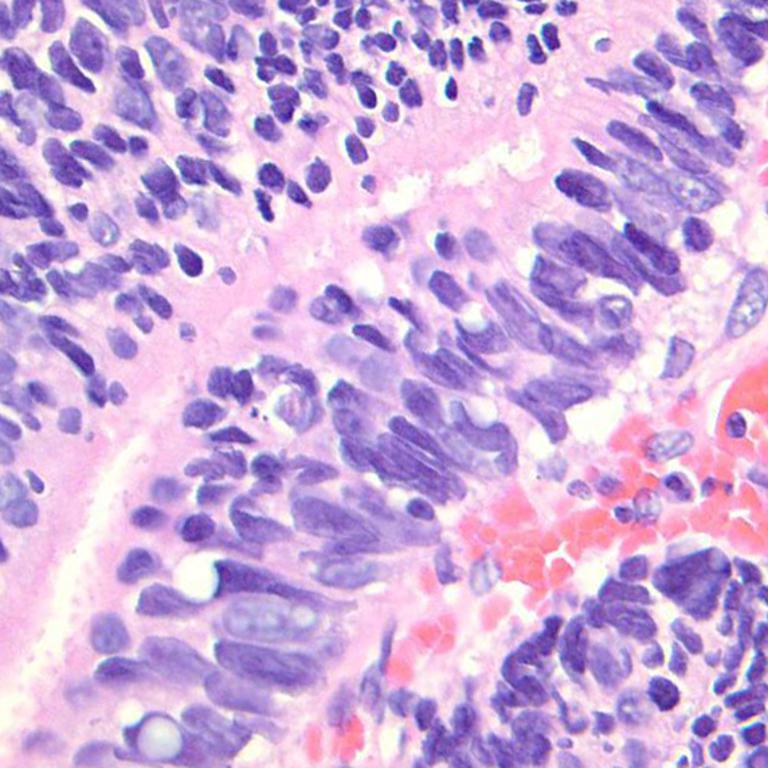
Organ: colon
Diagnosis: adenocarcinomas